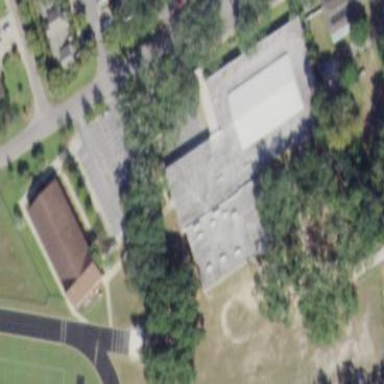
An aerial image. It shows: Community center building.